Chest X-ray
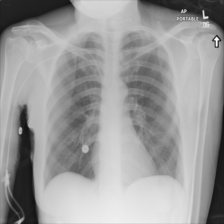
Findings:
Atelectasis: negative
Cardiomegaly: negative
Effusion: negative
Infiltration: negative
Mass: negative
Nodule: negative
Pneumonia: negative
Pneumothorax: negative
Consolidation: negative
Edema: negative
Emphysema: negative
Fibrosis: negative
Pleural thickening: negative
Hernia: negative